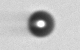
Label: bead